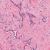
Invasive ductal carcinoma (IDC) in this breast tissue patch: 1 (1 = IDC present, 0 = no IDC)